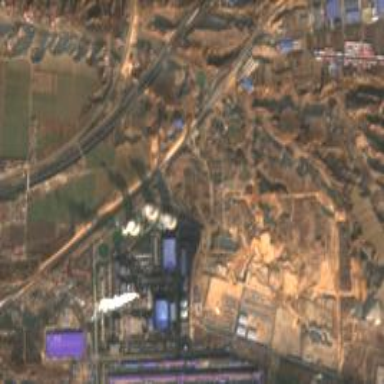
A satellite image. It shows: Industrial area with coal-powered plant.